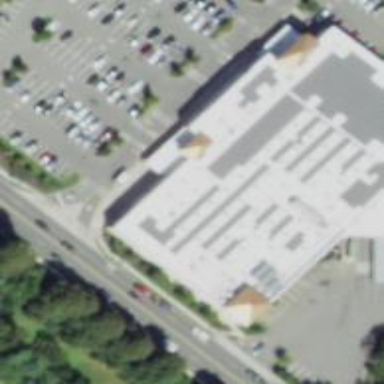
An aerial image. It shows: Building that houses supermarket.